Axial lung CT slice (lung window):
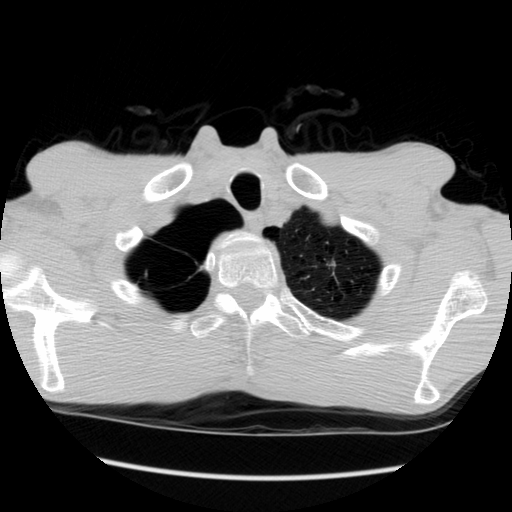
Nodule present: yes
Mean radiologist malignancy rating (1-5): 3